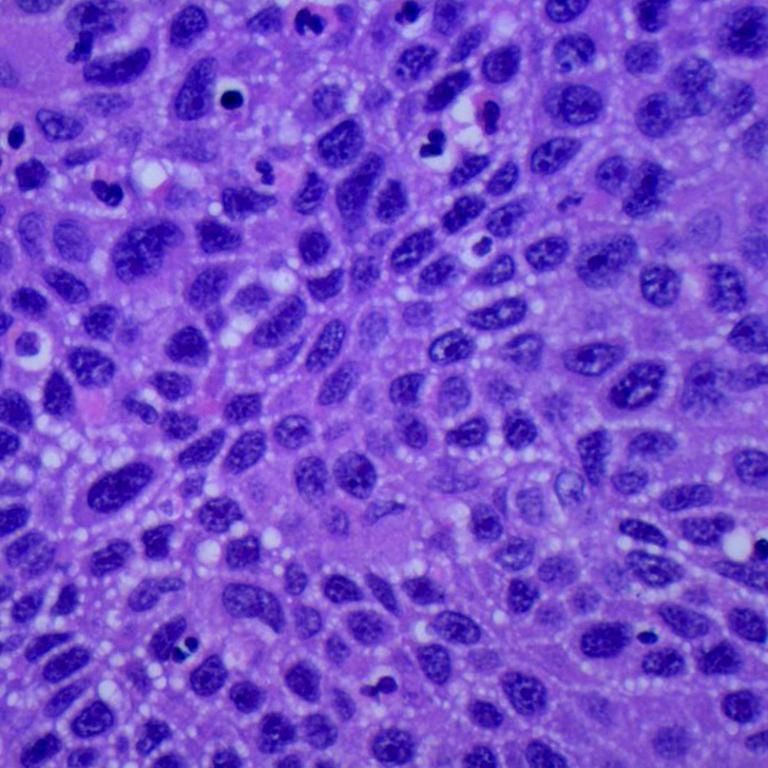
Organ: lung
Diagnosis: squamous carcinomas